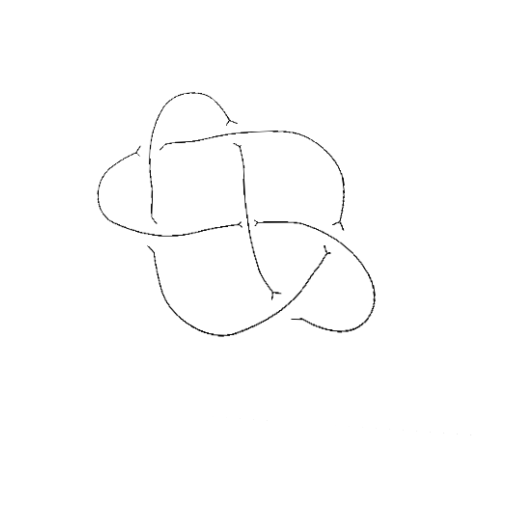
Crossing number: 6